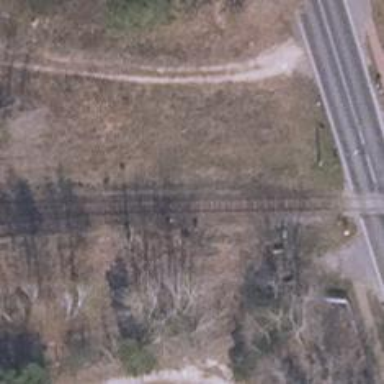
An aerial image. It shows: Railway switch.